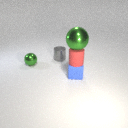
large green metal sphere above small blue rubber cube